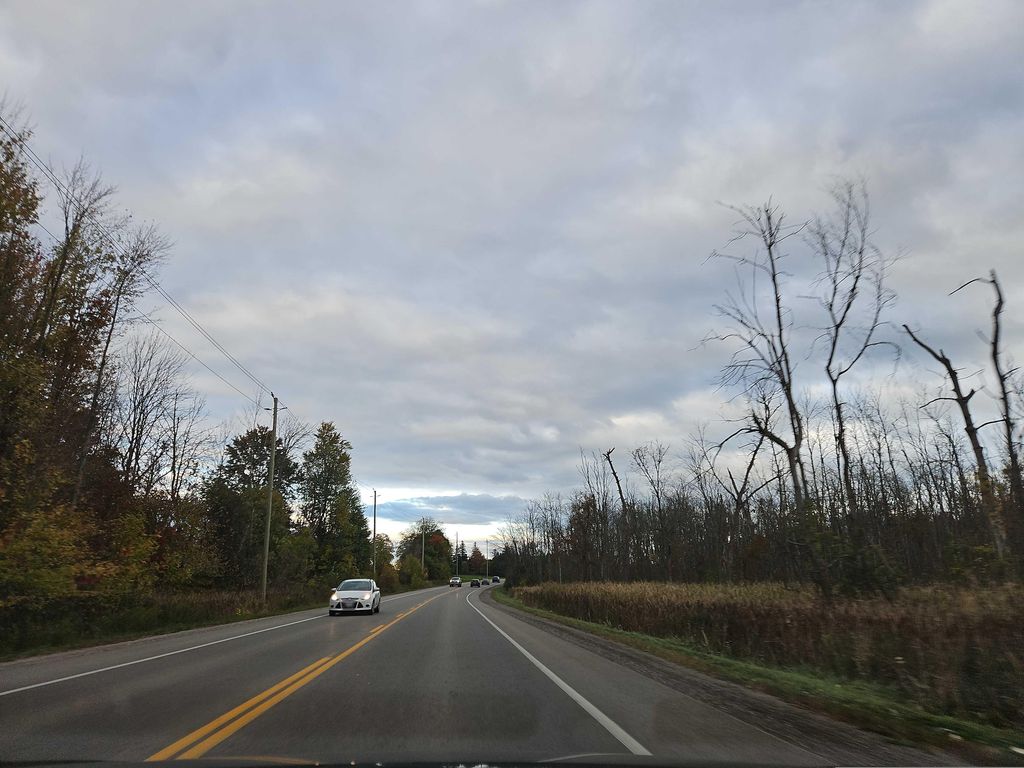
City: kitchener-waterloo